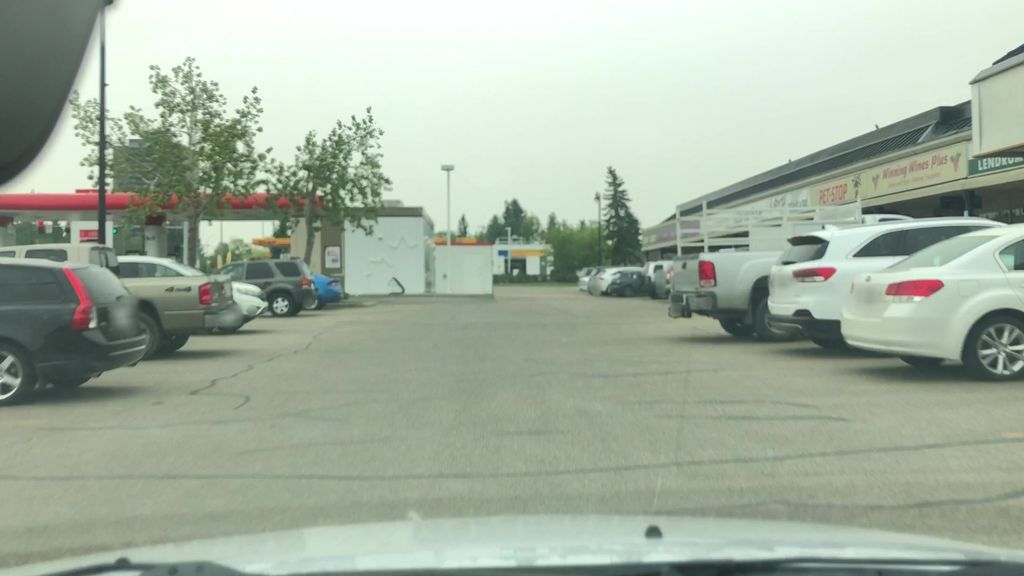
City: edmonton